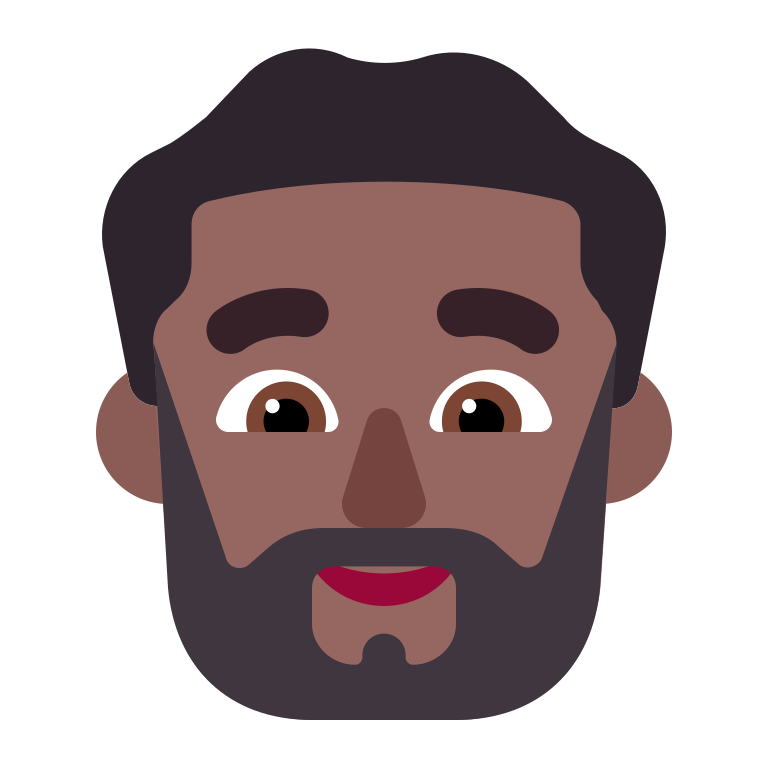
man beard flat  dark